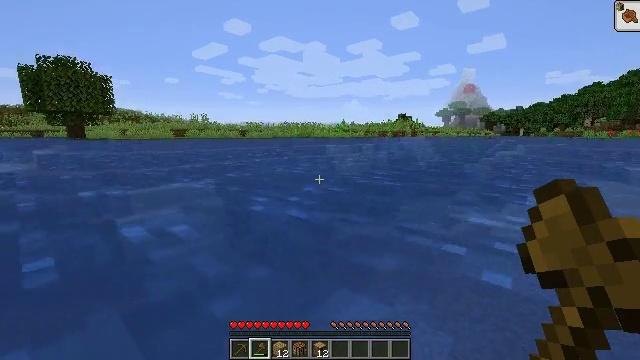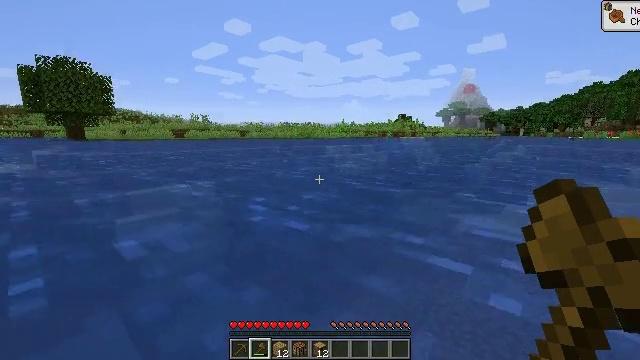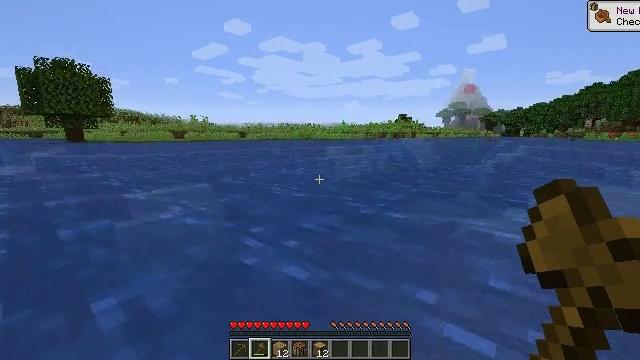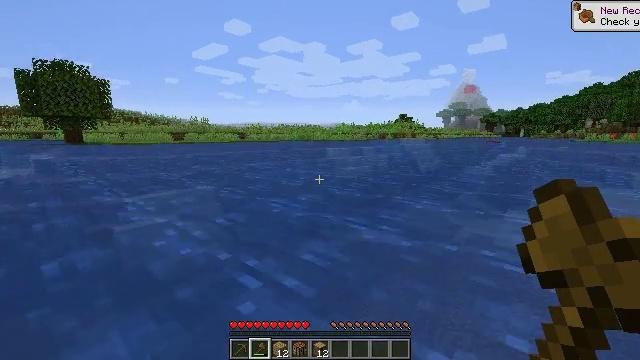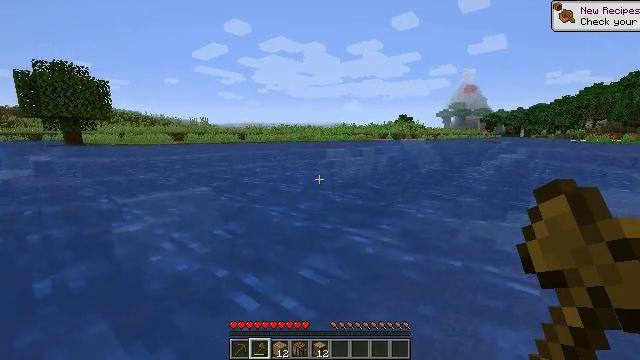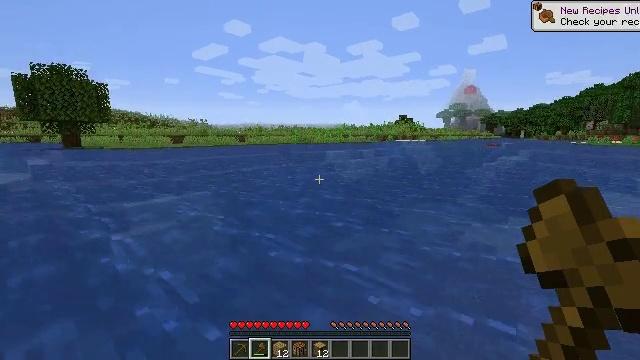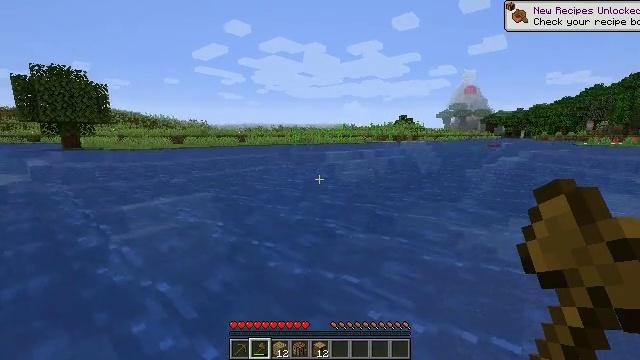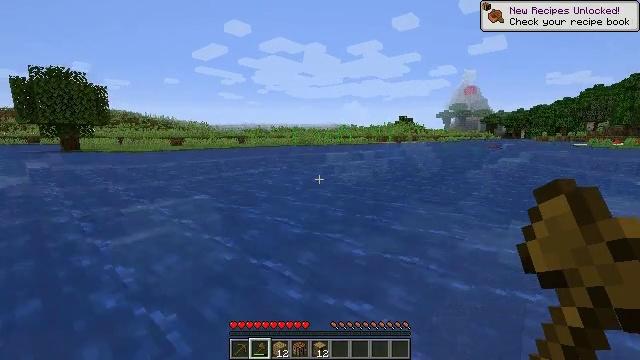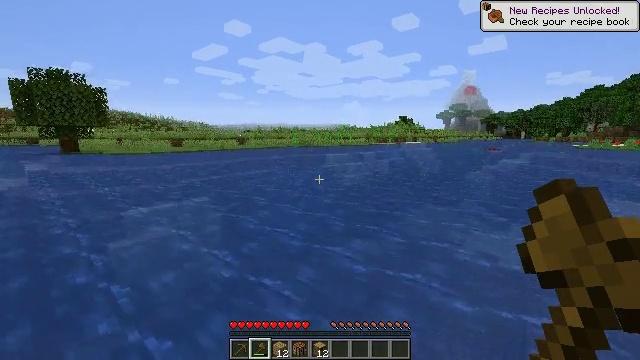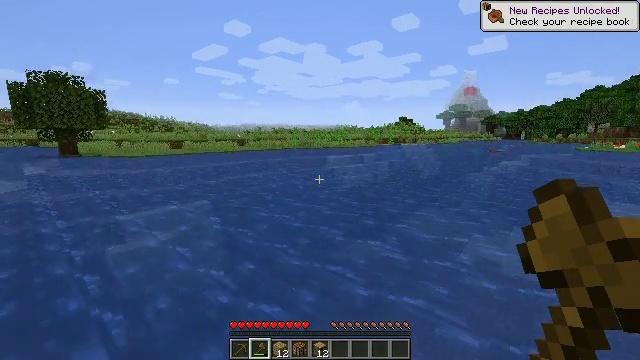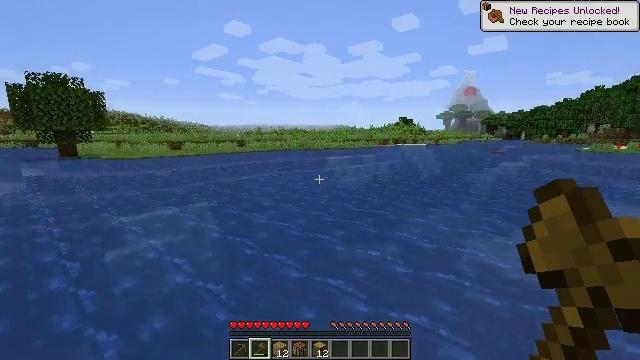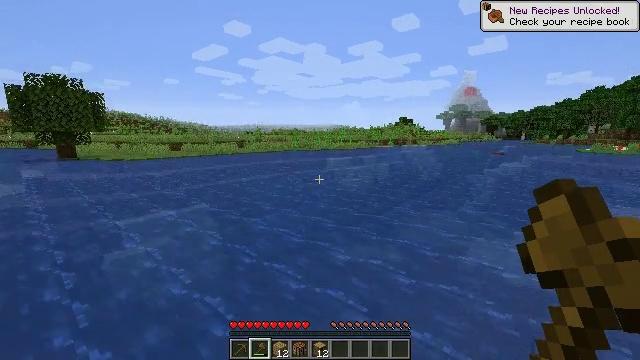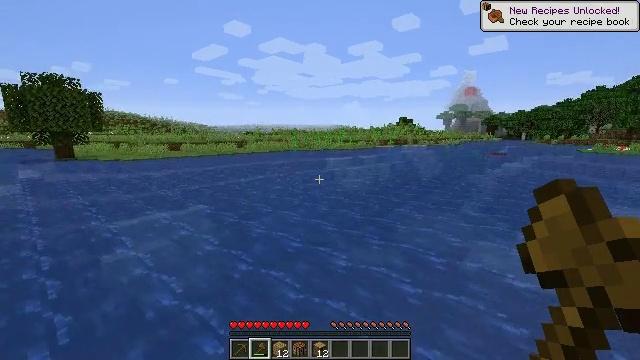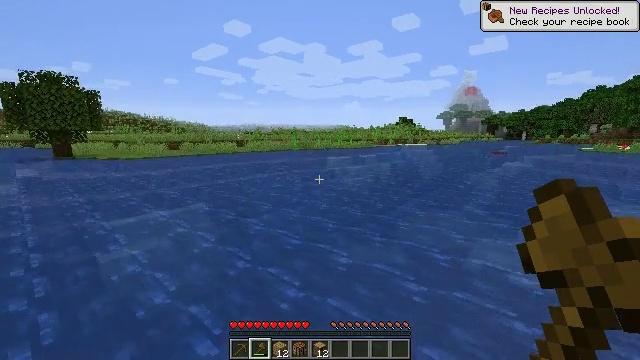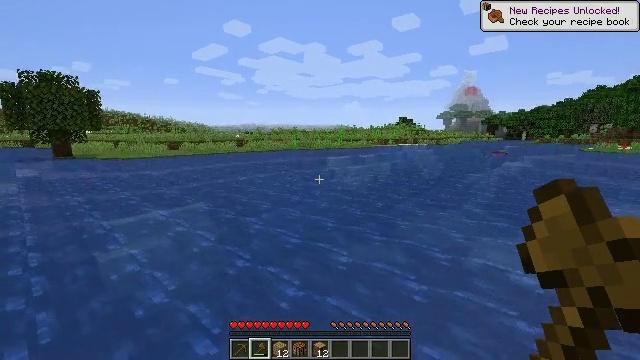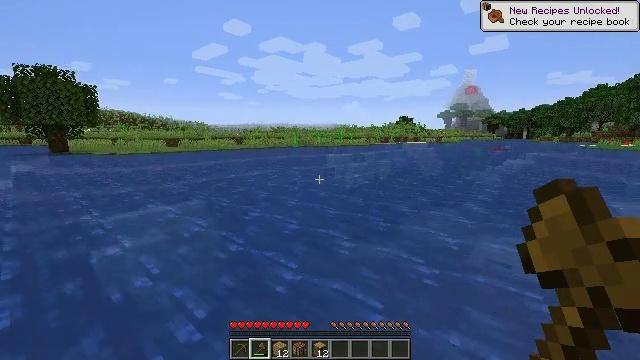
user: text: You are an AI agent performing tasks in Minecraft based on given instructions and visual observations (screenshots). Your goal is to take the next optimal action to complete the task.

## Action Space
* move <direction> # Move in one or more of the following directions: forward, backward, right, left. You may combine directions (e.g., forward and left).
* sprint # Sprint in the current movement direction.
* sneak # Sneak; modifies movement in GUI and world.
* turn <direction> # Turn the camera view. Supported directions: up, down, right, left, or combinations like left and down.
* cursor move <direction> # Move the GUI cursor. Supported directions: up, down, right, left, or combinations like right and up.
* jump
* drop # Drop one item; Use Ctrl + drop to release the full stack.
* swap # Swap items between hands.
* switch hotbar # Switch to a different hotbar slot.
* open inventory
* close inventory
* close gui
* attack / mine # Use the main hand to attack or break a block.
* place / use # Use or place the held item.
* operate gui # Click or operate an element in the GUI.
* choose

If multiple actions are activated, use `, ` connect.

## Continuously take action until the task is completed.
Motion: motion action
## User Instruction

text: Break the sunflower to collect it.
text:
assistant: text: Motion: move forward, jump
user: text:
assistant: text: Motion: move forward, jump
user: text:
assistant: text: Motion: move forward, jump
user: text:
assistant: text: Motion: move forward, jump
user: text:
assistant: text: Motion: move forward, jump
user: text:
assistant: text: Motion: move forward, jump
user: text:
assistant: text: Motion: move forward, jump
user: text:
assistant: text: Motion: move forward, jump
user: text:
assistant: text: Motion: move forward, jump
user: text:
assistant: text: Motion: move forward, jump
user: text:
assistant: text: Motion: move forward, jump
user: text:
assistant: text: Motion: move forward, jump
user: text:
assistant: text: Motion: move forward, jump
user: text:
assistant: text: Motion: move forward, jump
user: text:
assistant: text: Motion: move forward, jump
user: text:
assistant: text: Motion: move forward, jump
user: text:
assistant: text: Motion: move forward, jump
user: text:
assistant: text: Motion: move forward, jump
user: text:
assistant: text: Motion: move forward, jump
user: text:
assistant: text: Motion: move forward, jump
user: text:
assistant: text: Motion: move forward, jump
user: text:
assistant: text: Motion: move forward, jump
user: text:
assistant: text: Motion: move forward, jump
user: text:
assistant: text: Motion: move forward, jump
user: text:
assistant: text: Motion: move forward, jump
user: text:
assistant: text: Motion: move forward, jump
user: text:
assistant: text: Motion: move forward, jump
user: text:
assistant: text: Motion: move forward, jump
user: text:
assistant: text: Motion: move forward, jump
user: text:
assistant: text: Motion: move forward, jump